Field crop: maize
Growth stage: 2
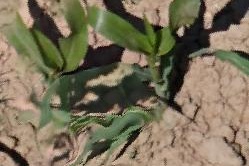
Species: maize